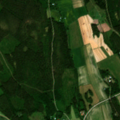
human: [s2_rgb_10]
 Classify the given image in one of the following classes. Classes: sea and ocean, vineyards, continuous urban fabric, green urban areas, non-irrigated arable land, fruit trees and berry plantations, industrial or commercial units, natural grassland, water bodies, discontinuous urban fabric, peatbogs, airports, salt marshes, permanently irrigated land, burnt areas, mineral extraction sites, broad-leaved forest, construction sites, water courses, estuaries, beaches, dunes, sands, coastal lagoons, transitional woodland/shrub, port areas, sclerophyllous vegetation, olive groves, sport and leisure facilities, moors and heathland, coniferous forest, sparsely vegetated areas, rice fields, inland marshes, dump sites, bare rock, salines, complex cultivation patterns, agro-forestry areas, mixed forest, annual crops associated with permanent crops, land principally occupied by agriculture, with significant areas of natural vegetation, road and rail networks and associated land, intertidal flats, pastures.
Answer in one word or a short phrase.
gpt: non-irrigated arable land, land principally occupied by agriculture, with significant areas of natural vegetation, coniferous forest, mixed forest